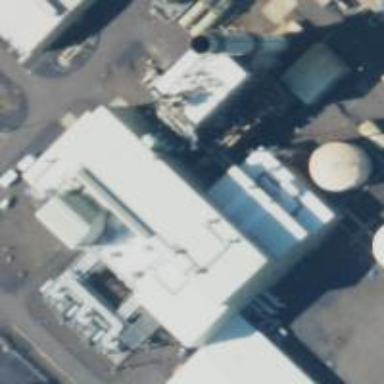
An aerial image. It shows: Gas turbine generator powered by gas.